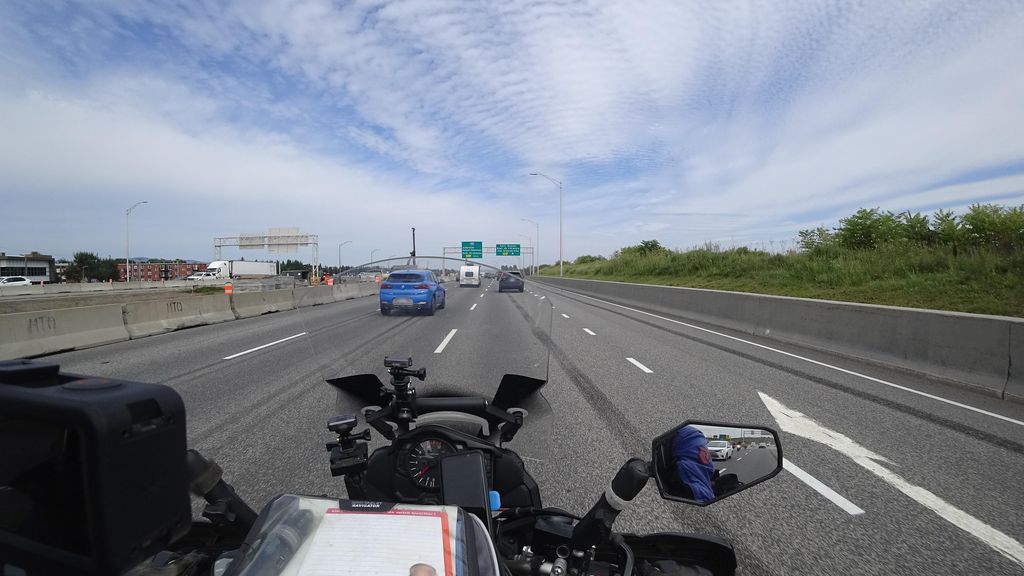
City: quebec_city